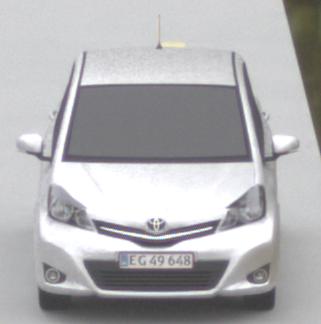
Make: Toyota
Model: Yaris 1.0
Detailed model: Yaris (XP9)
Model produced from: 2009/01
Model produced until: 2010/10
Doors: 3
Color: white
Road condition: dry road
Daytime: midday
Contrast: low contrast